Field crop: maize
Growth stage: 2
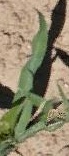
Species: maize